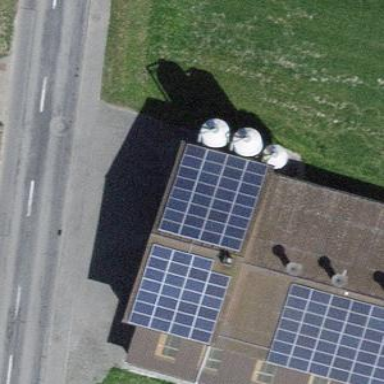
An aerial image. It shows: Solar power generator.